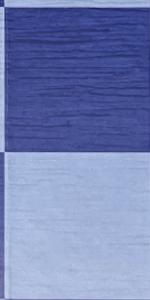
Label: Empty